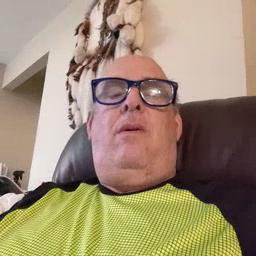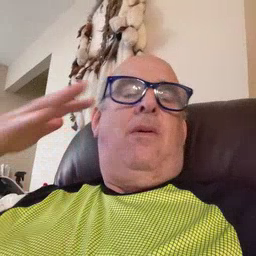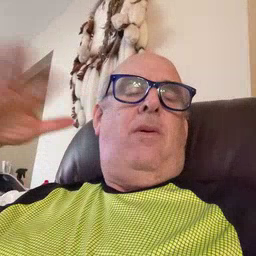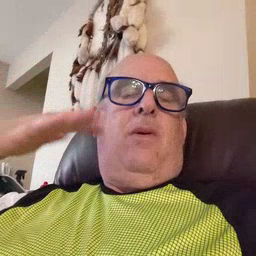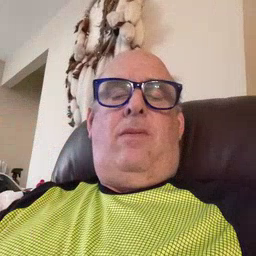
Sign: noisy